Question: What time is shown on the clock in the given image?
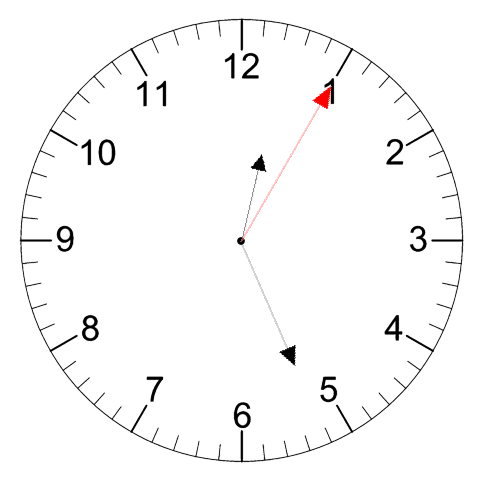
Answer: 12:26:05